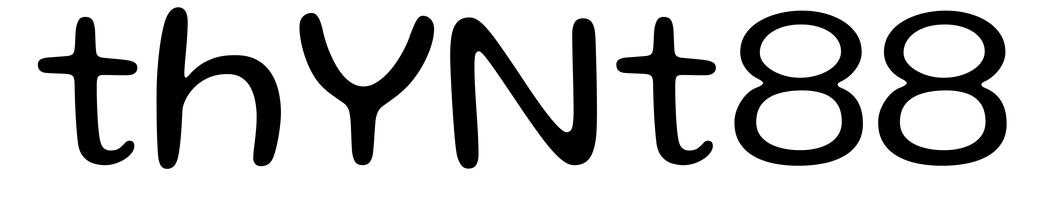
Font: Gluten_Light